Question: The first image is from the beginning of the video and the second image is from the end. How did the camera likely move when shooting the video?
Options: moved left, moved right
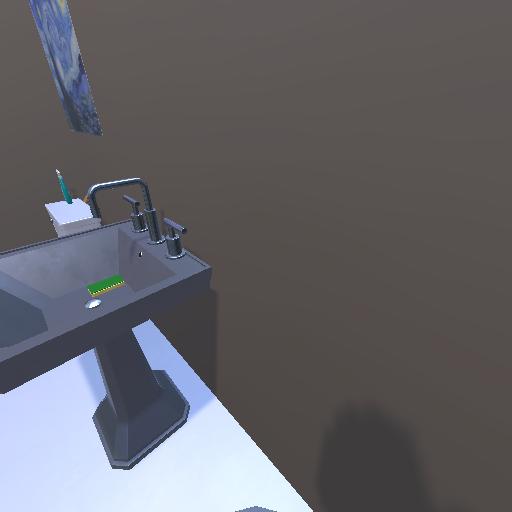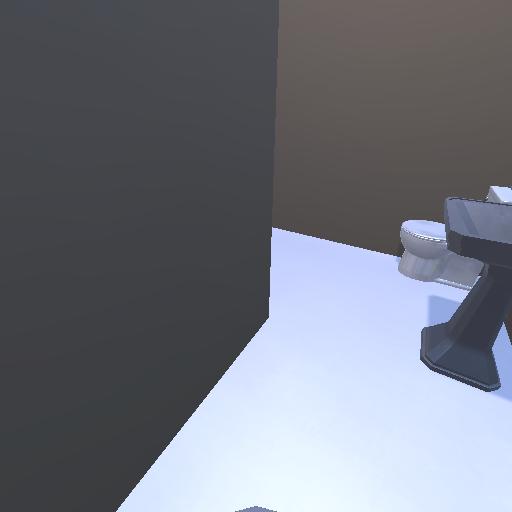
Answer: moved left